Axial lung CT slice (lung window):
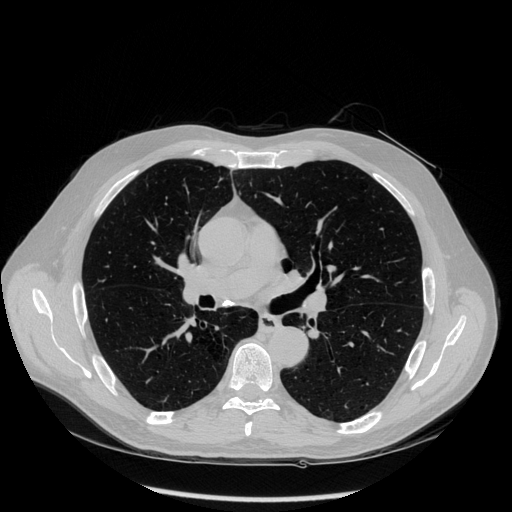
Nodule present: no